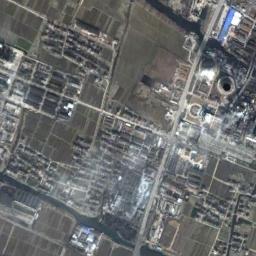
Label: thermal_power_station